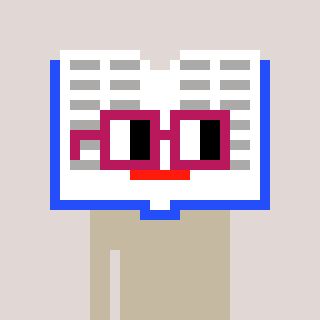
a pixel art character with square dark red glasses, a dictionary-shaped head and a foggrey-colored body on a warm background